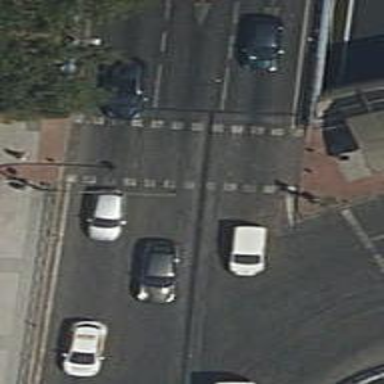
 there are traffic signals and zebra crossing."